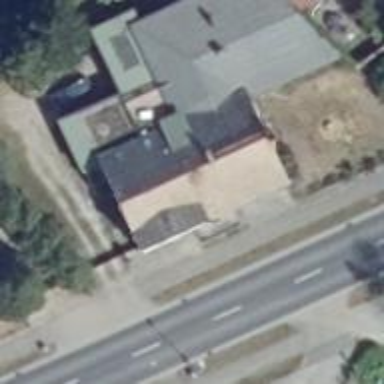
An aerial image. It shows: Pub.